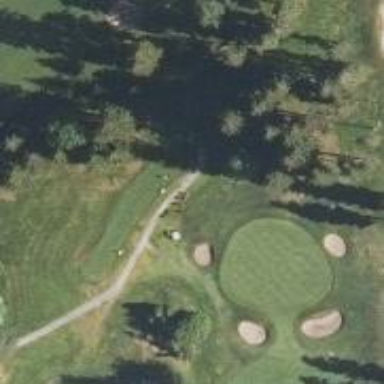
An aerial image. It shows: Path for both road and golf.